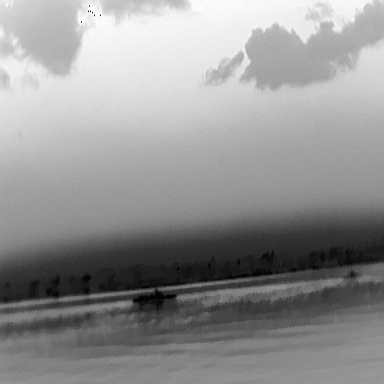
There is a warship in the infrared image.